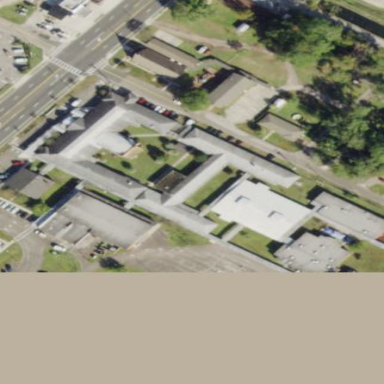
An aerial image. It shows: School.